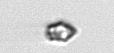
Label: Heterocapsa_rotundata